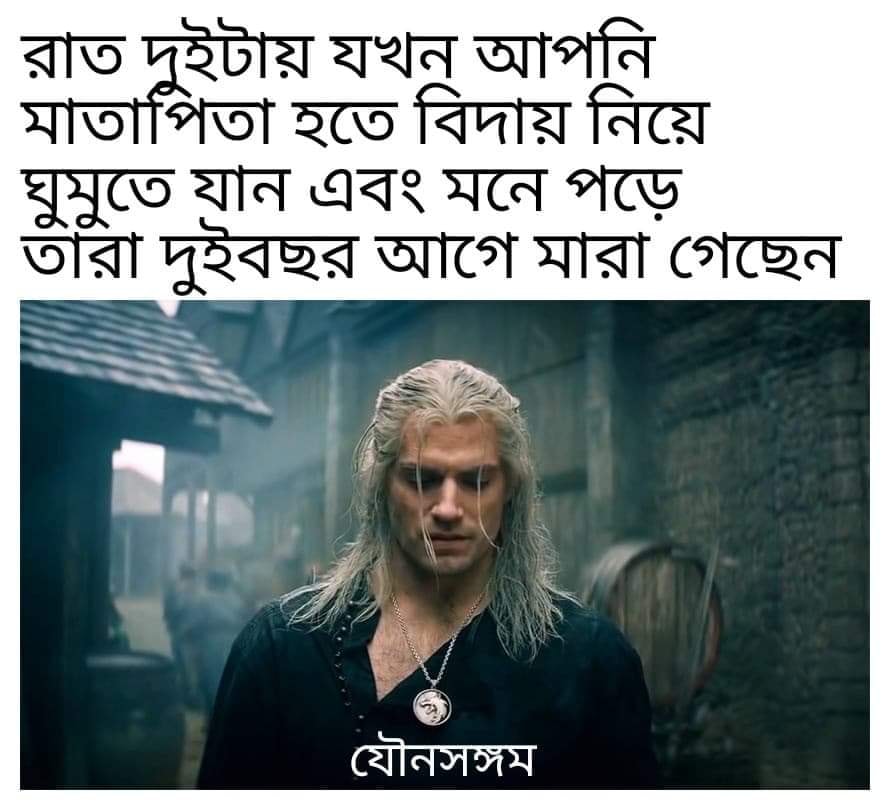
Caption: রাত দুইটায় যখন আপনি মাতাপিতা হতে বিদায় নিয়ে ঘুমুতে যান এবং মনে পড়ে তারা দুইবছর আগে মারা গেছেন    যৌনসঙ্গম
Label: non-hate